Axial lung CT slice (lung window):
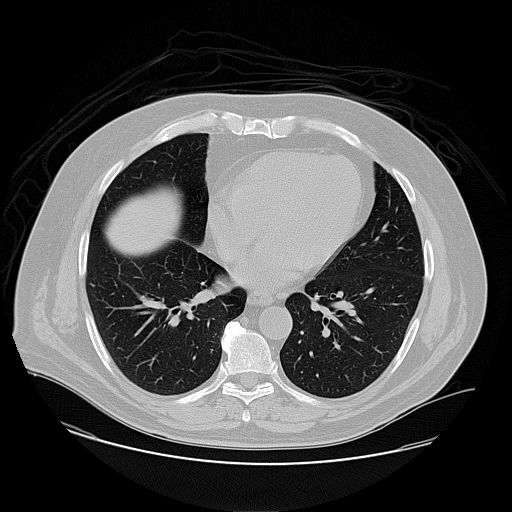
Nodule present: no